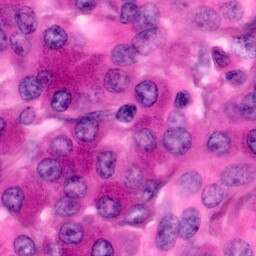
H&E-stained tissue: Pancreatic